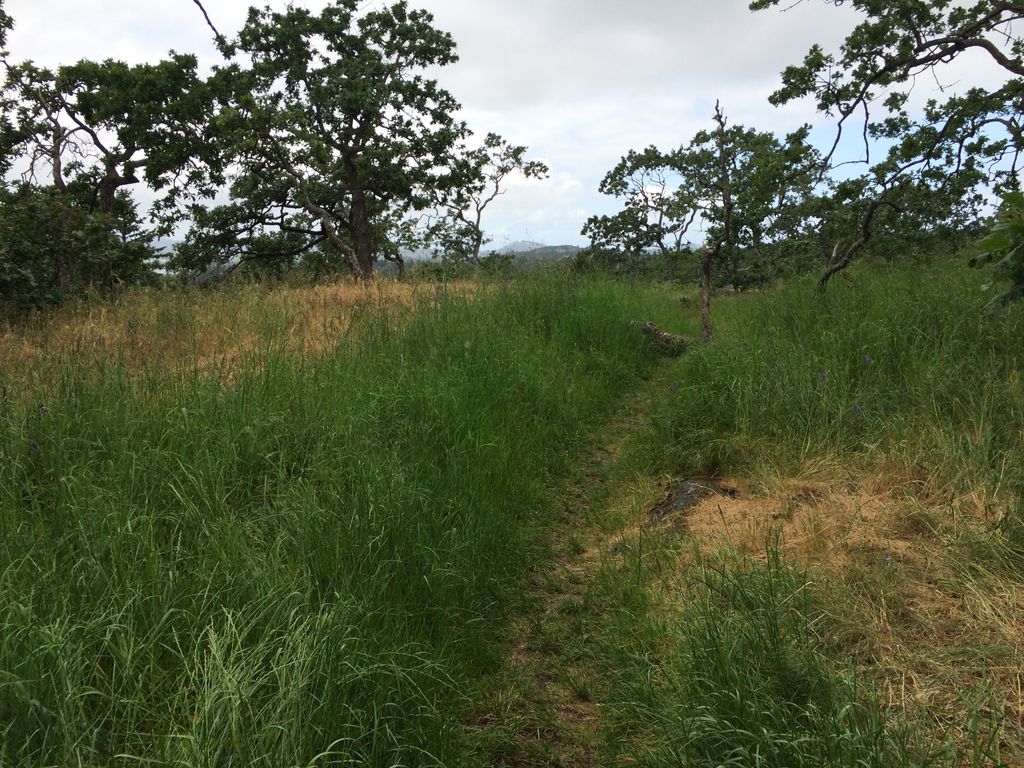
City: victoria